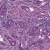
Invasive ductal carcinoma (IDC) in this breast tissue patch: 1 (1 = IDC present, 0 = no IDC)